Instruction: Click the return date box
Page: home
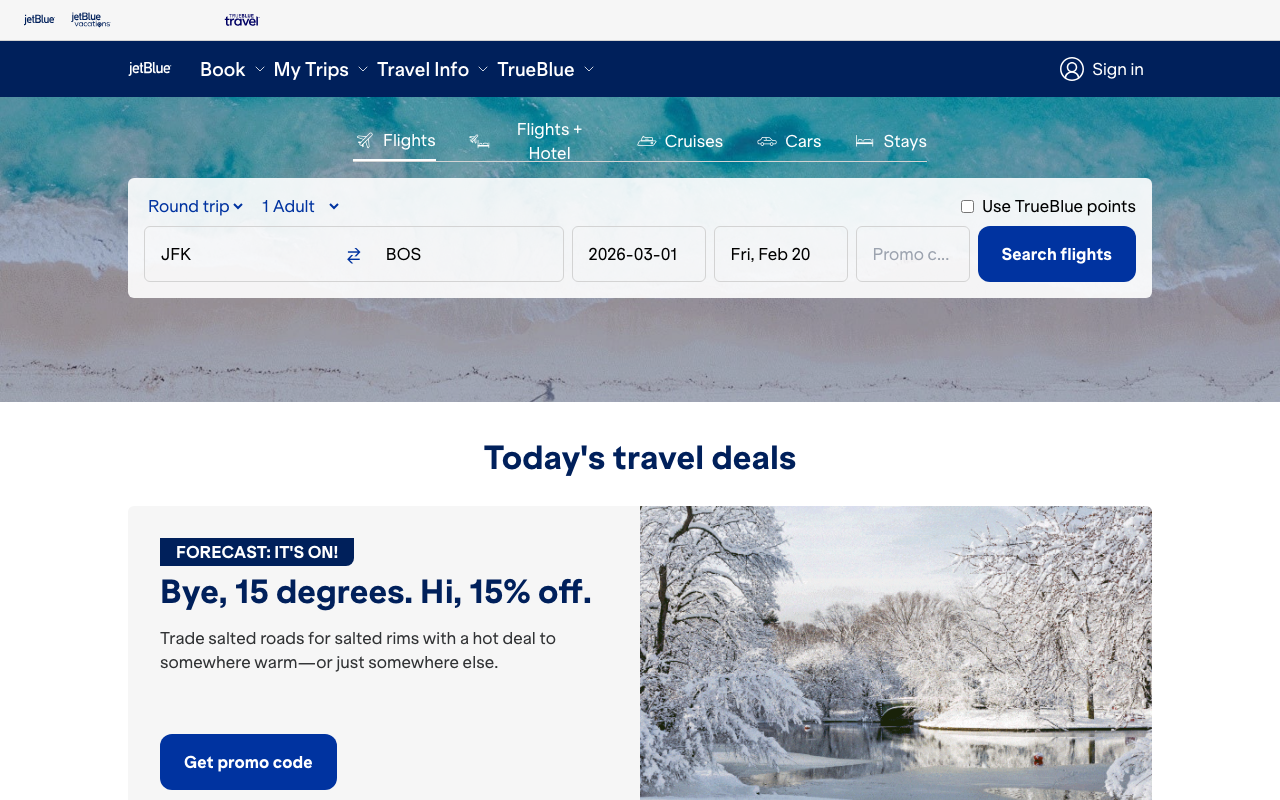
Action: click